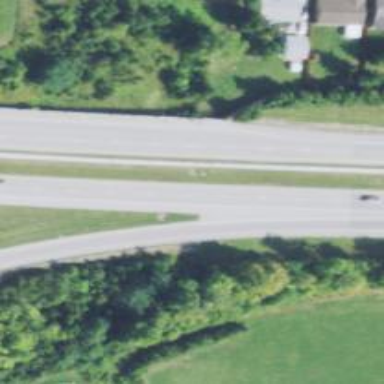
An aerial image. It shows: Motorway junction.